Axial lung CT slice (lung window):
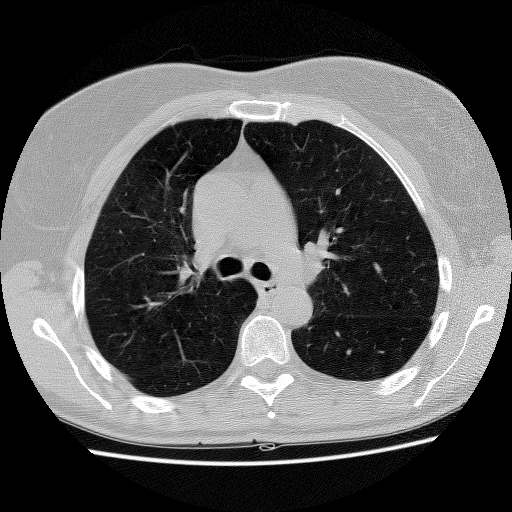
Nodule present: no